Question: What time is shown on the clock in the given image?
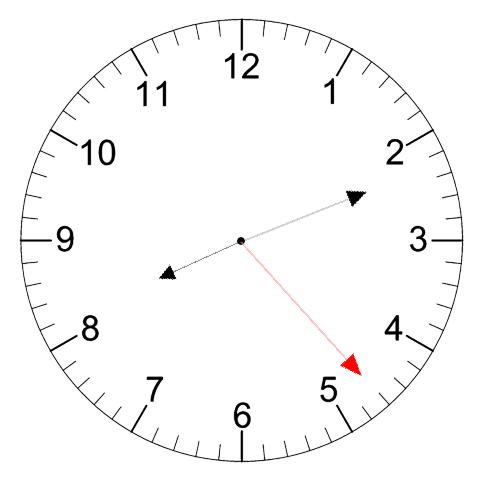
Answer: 08:11:23